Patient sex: F
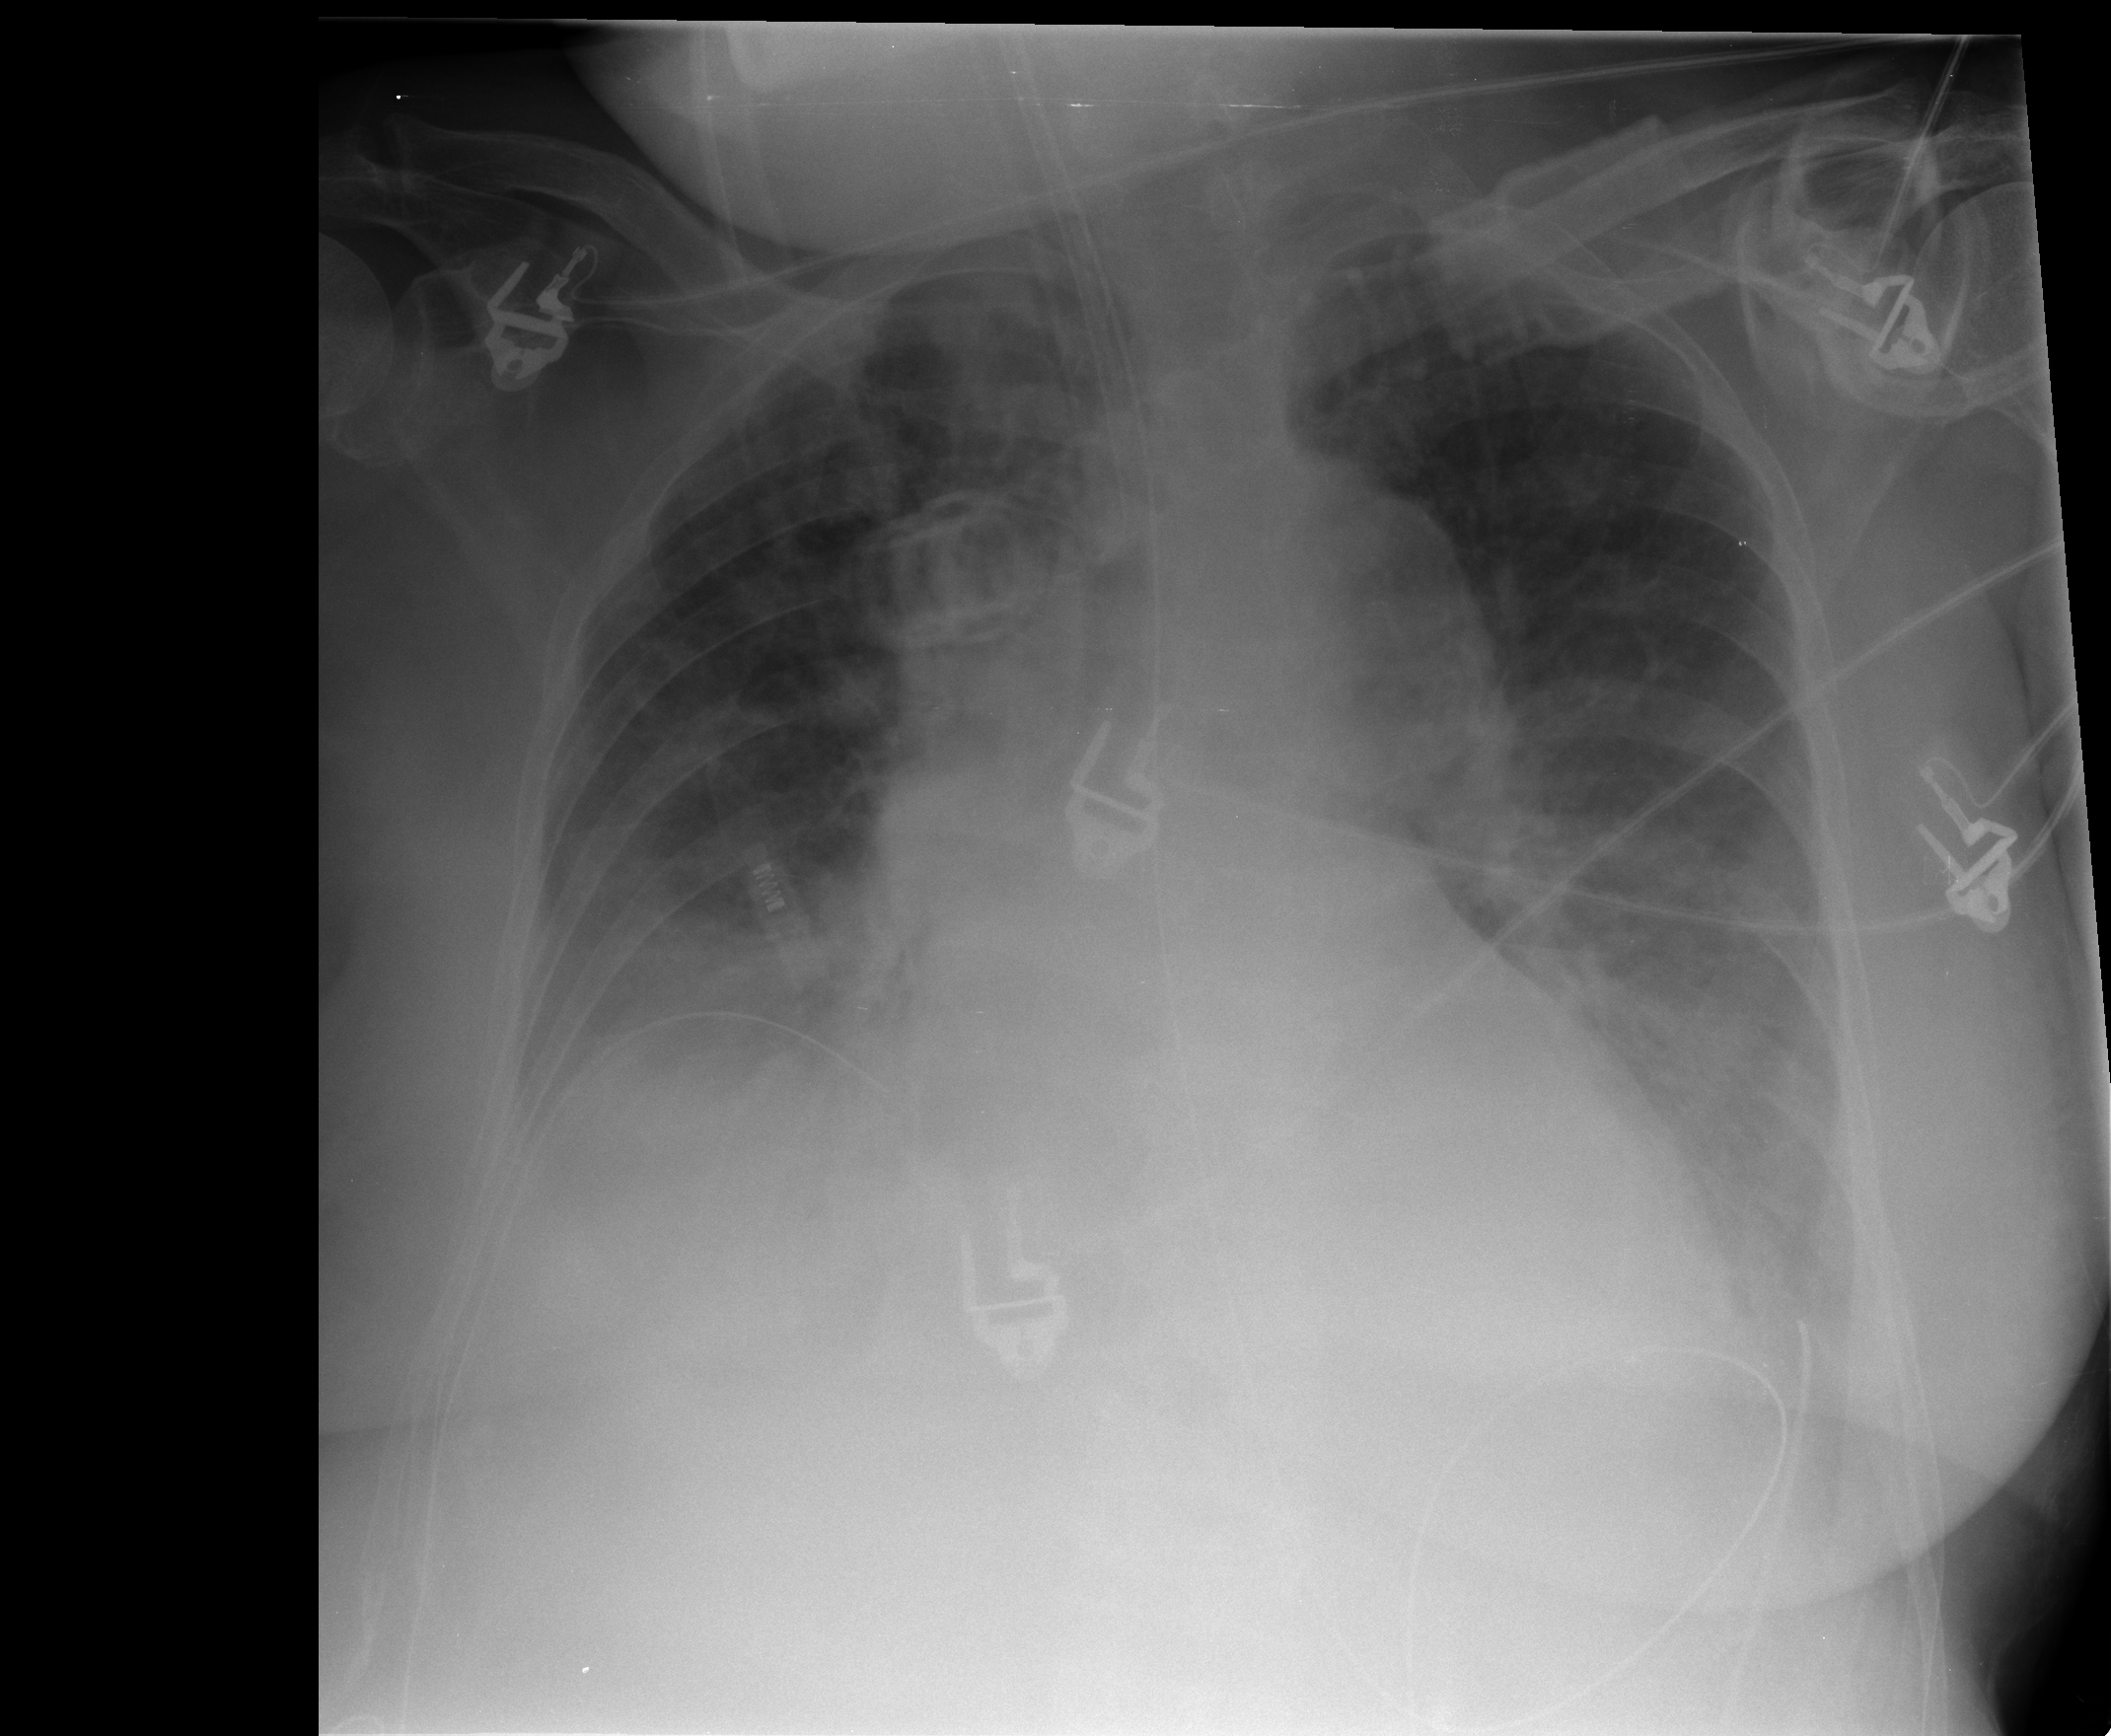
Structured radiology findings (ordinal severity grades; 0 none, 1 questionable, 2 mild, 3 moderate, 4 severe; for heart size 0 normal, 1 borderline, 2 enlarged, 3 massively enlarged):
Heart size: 1
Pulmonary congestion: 2
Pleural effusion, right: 2
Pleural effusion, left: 2
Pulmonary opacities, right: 2
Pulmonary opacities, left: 2
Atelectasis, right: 2
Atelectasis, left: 2